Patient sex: M
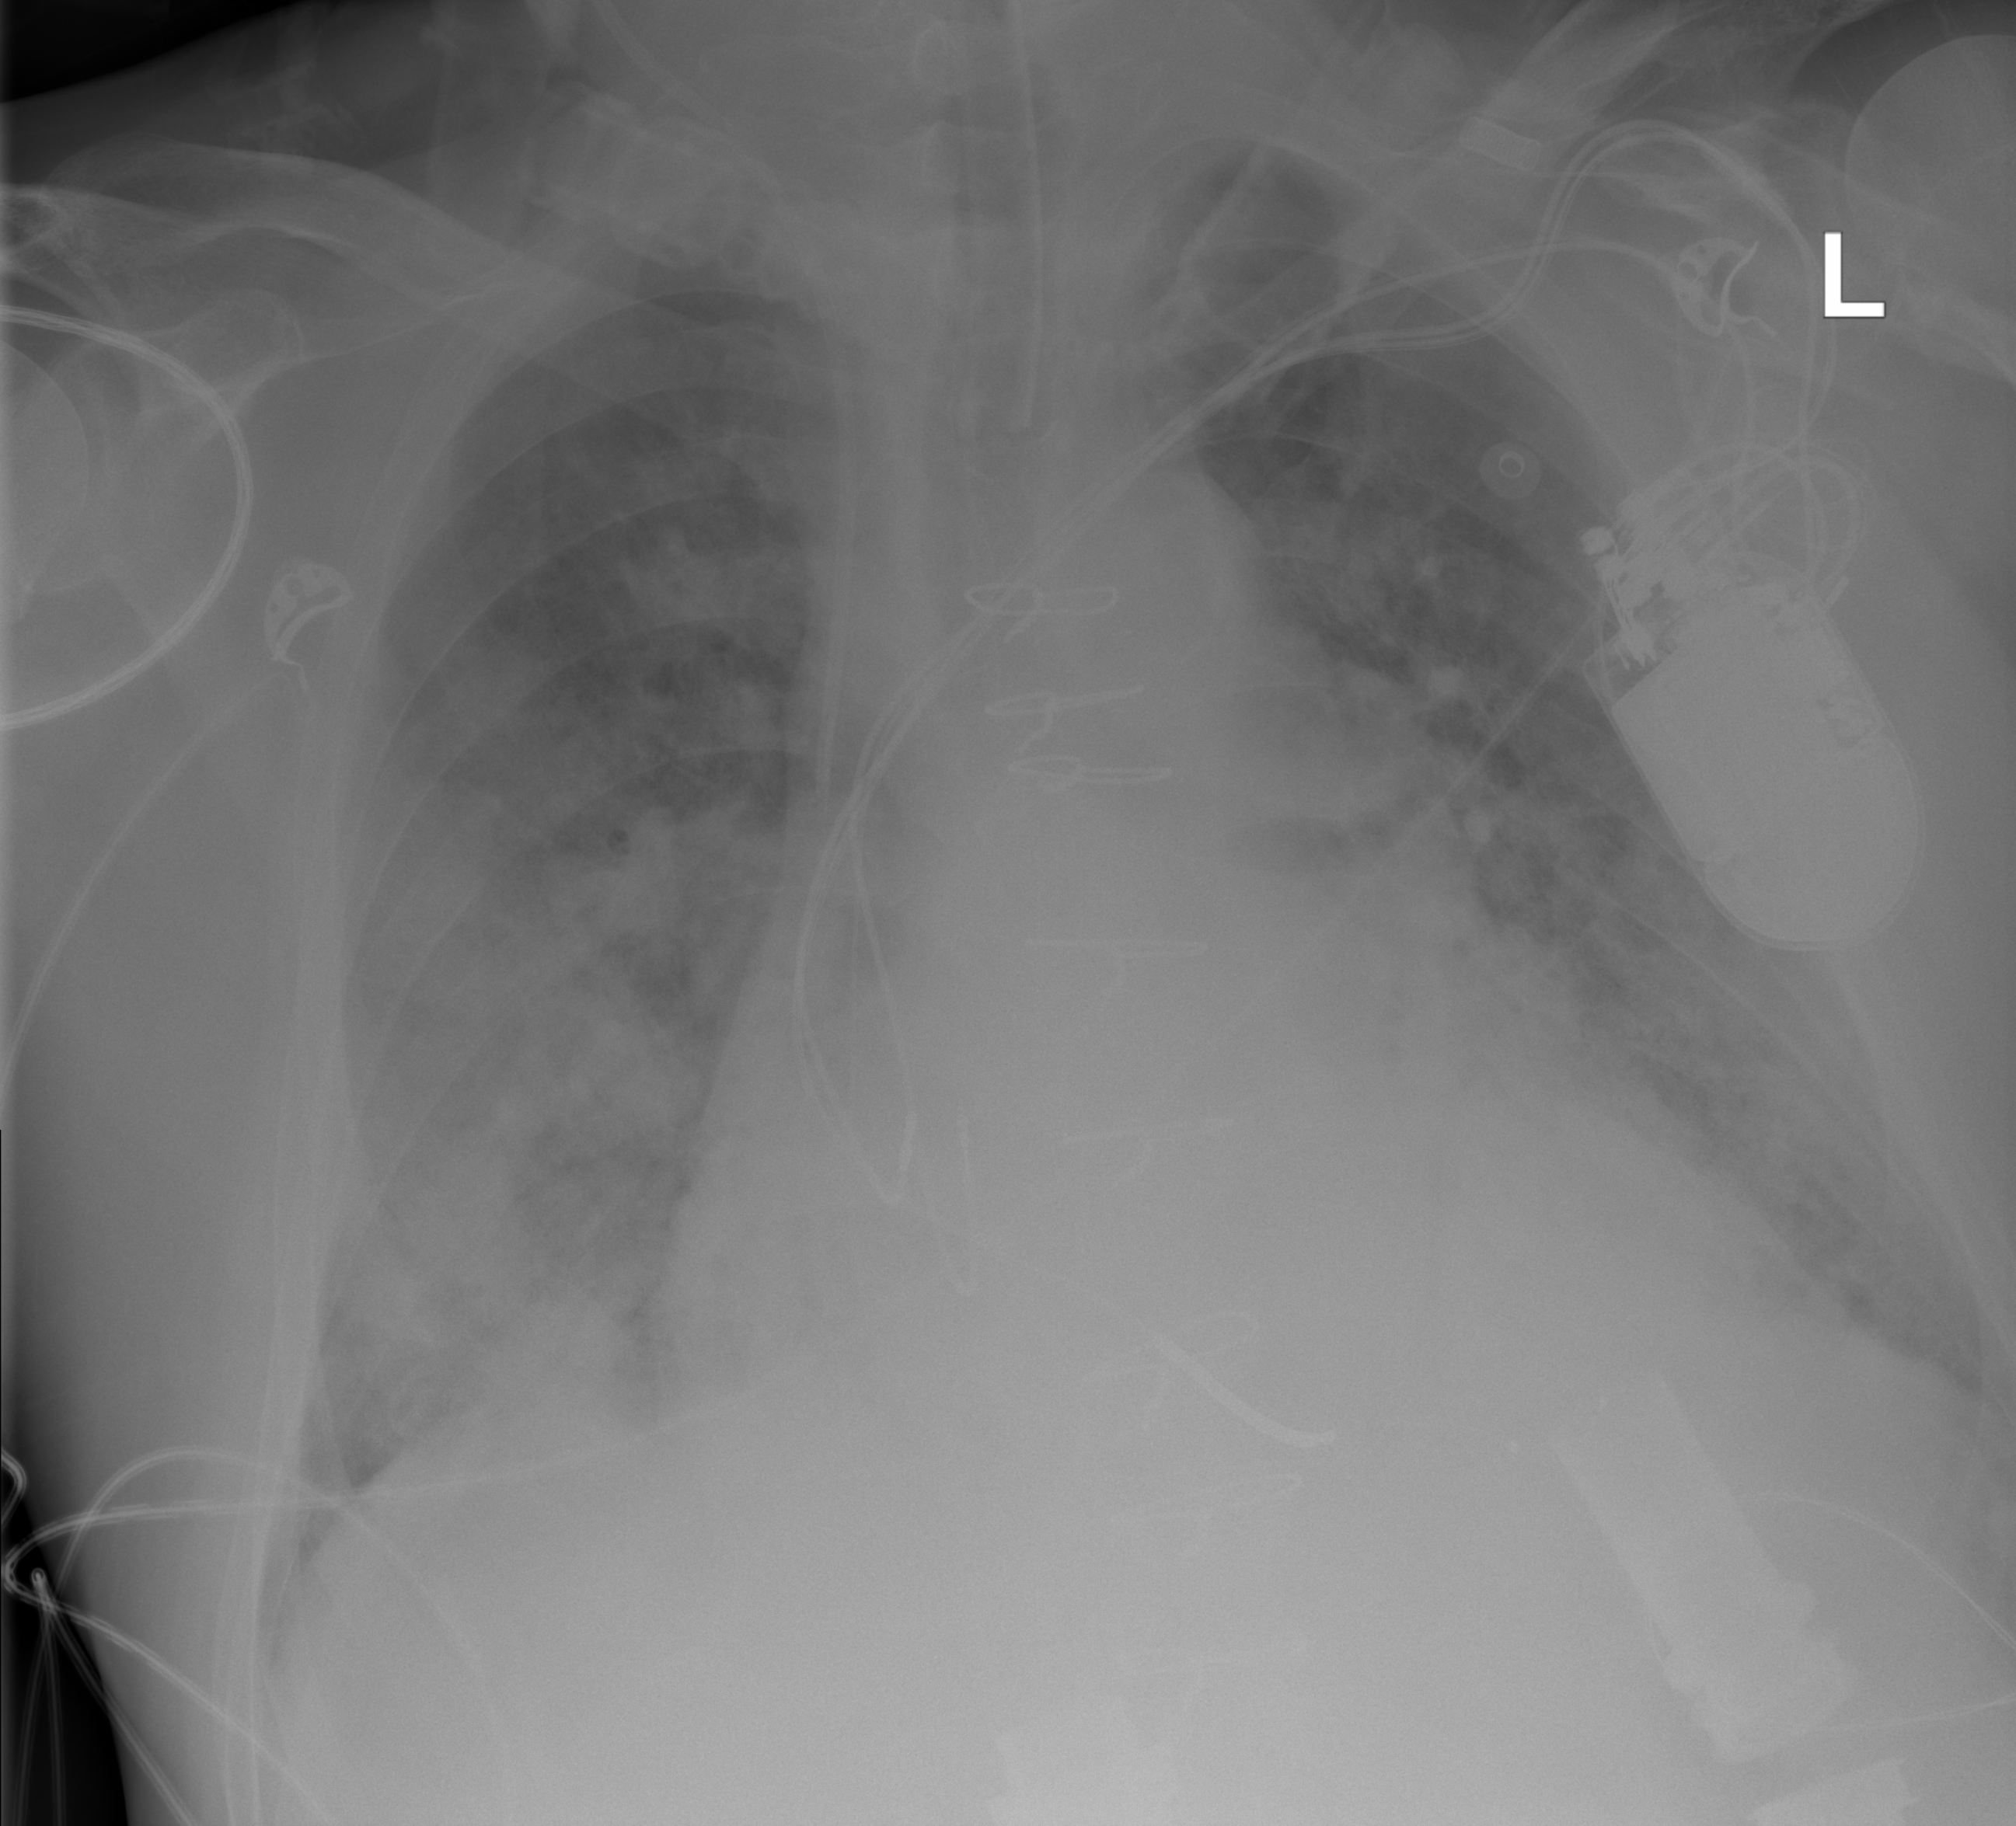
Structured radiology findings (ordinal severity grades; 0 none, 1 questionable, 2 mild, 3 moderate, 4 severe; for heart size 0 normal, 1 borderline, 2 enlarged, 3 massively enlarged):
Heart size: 2
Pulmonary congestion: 1
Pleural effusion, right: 0
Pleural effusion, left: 0
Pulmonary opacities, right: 3
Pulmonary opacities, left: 3
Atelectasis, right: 0
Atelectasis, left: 0